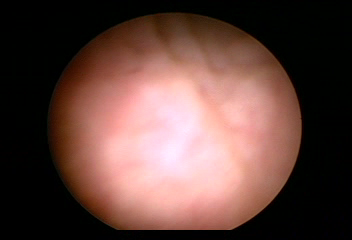
Modality: WLC
Class: Normal mucosa
Bladder cancer association: No